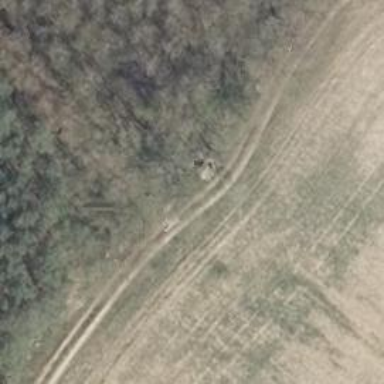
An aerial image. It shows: Shelter that serves as hunting stand.